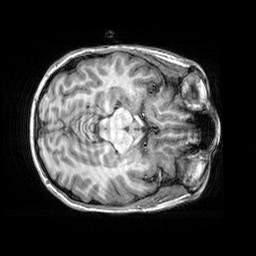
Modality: T1w
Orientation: axial
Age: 19
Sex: female
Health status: healthy
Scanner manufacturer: siemens
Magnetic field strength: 3 T
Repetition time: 2.3 s
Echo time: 0.00303 s